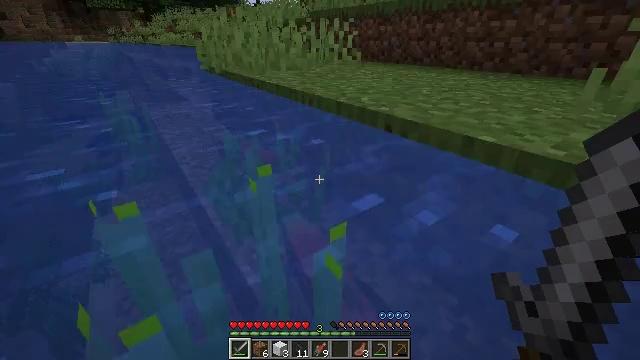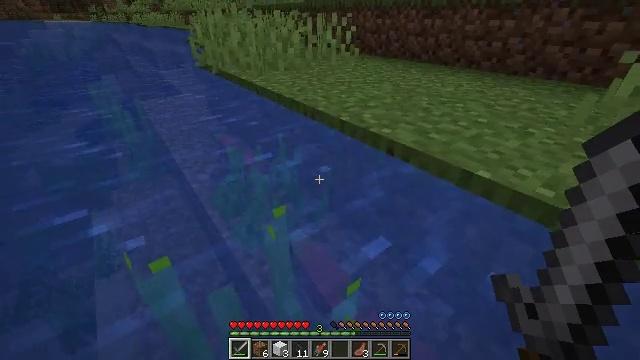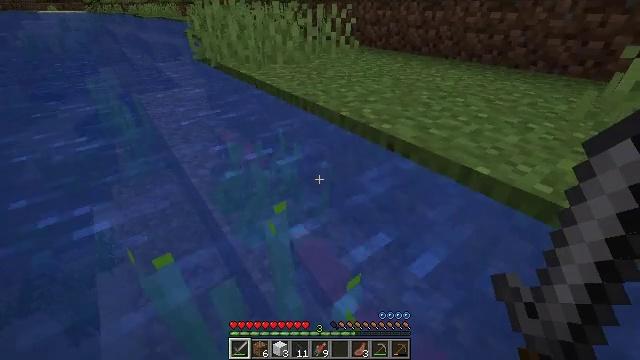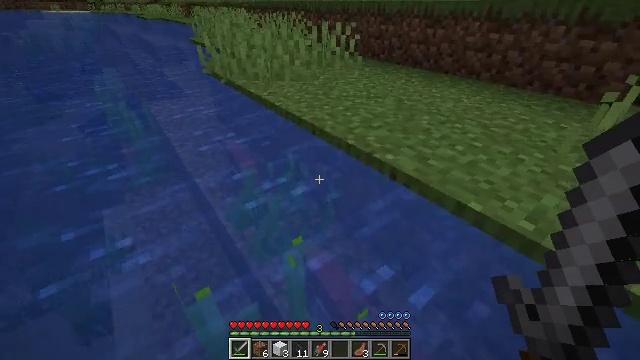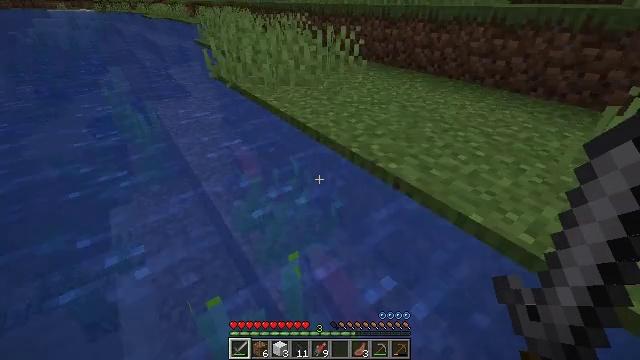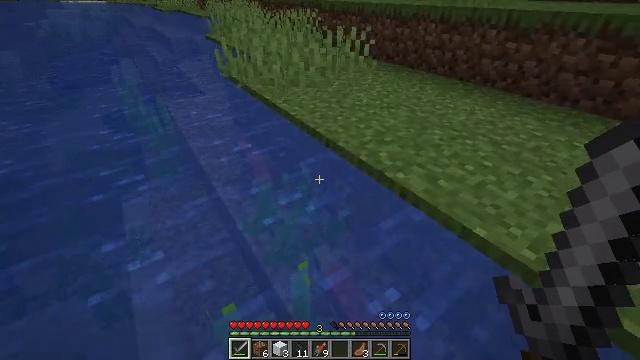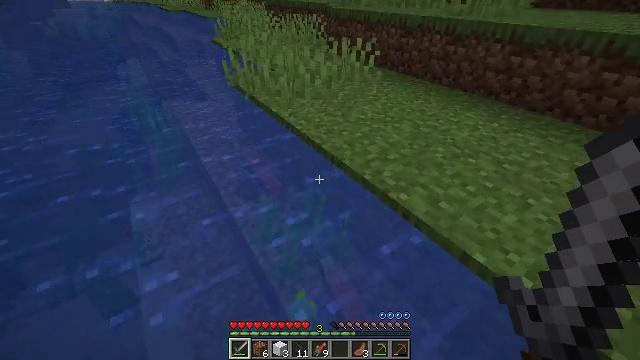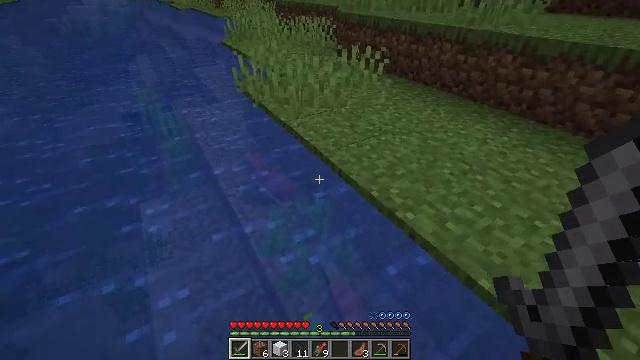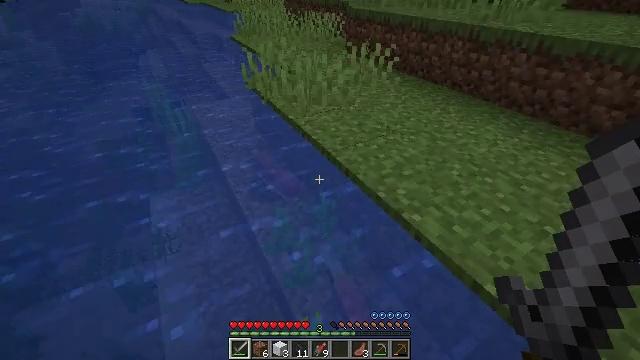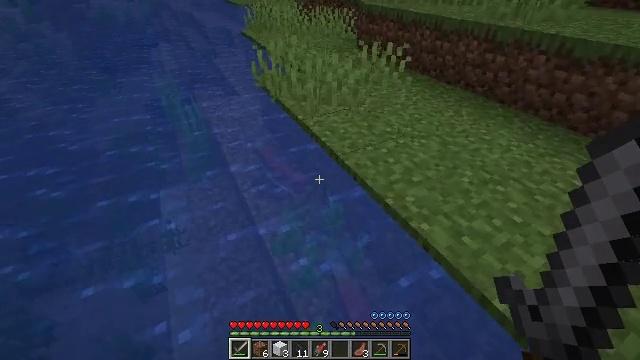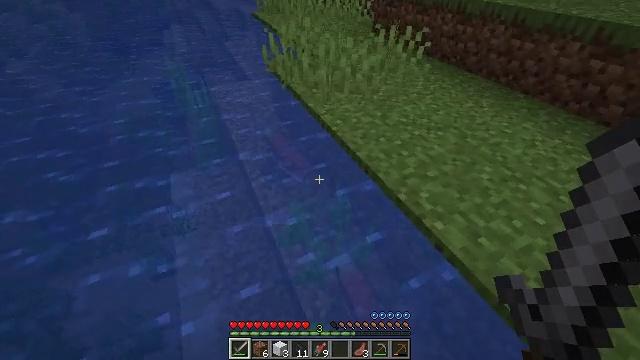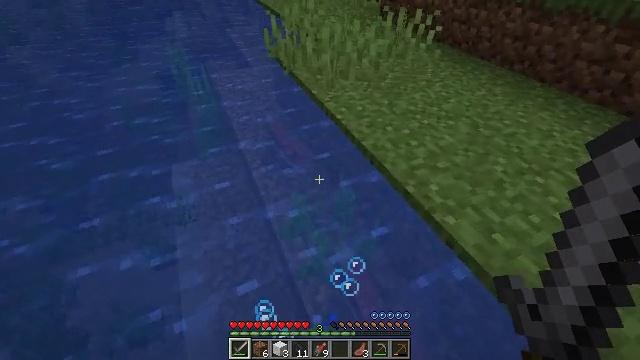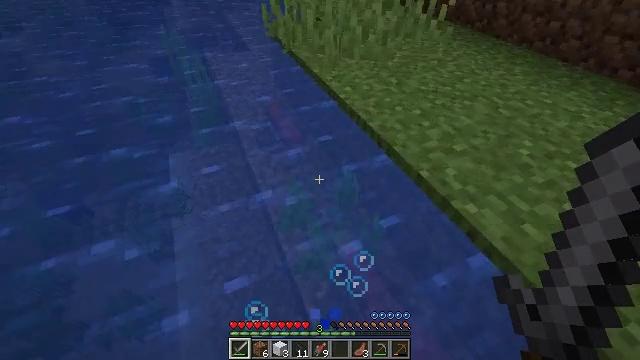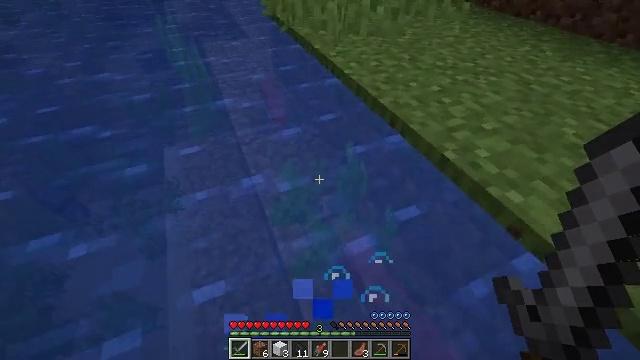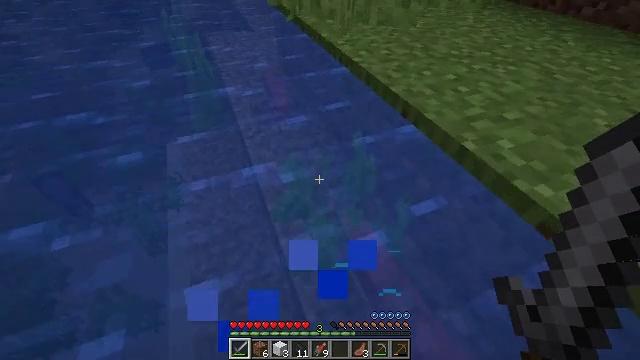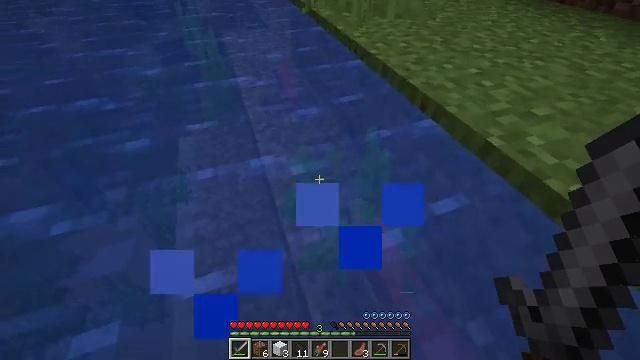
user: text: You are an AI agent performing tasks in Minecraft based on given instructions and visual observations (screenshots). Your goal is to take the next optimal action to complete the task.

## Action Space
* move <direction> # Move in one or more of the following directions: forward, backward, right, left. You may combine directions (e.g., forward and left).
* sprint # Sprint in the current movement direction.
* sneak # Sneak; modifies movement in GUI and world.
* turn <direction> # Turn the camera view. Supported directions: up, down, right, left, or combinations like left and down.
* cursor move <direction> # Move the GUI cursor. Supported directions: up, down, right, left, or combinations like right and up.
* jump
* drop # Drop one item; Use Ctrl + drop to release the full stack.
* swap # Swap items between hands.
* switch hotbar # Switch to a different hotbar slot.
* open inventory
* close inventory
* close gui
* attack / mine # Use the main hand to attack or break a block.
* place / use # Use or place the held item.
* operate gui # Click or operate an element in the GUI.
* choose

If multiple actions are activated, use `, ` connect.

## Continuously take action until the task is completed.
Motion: motion action
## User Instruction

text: Hunt fish.
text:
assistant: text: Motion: move forward, turn right and down, jump
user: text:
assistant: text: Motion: move forward, turn down, jump
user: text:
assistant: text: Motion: move forward, jump
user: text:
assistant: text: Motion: move forward, jump
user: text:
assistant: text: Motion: move forward, turn left and down, jump
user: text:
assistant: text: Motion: move forward
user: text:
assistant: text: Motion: move forward, turn left
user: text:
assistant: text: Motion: move forward, turn left
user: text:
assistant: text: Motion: move forward, turn left and down
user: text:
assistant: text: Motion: move forward, turn left and down
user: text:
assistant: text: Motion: move forward, turn down
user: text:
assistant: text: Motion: move forward, turn down
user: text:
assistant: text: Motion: move forward
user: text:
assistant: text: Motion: move forward, turn left
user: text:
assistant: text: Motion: move forward, turn left
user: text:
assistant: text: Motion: move forward, turn left
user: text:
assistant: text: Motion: move forward, turn left and up
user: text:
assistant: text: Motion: move forward, turn left and up
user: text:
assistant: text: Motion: move forward, turn left and up
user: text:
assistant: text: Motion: move forward, turn left and up
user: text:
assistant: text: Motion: move forward, turn up
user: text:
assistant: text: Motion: move forward, turn up
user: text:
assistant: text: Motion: move forward
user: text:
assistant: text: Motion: move forward, turn up
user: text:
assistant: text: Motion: move forward
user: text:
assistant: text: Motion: move forward
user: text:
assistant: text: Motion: move forward
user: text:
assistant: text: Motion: move forward
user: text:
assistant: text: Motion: move forward
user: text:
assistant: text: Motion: move forward